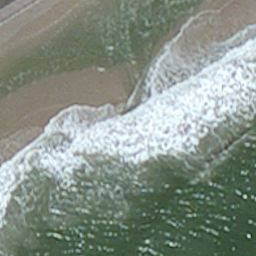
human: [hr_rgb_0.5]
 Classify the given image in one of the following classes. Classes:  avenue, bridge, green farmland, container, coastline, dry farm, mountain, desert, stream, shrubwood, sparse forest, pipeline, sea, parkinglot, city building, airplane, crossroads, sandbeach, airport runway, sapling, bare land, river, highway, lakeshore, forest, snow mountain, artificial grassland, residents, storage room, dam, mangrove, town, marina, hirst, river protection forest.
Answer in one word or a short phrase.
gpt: coastline